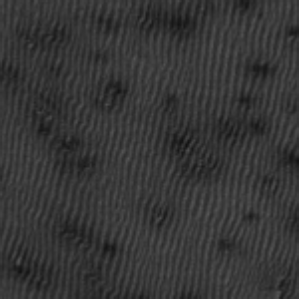
Label: frost